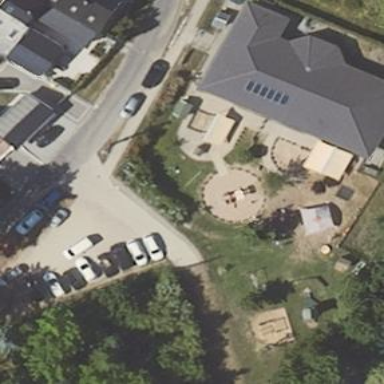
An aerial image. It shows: Kindergarten.